Question: I was wondering if anyone can help me with this asymmetrical fluid grid I have, but I cannot use Javascript or modify html, it must be CSS only

The html code is this:
'''
<ul>
<li class="image"></li>
<li class="image"></li>
<li class="image"></li>
<li class="image"></li>
<li class="image"></li>
<li class="image"></li>
<li class="image"></li>
<li class="image"></li>
<li class="image"></li>
<li class="image"></li>
<li class="image"></li>
<li class="image"></li>
<li class="image"></li>
<li class="image"></li>
</ul>
'''
And the CSS is something like this:
'''
ul {
width:1200px;
padding:10px;
}
li.image {
float: left;
margin: 10px;
overflow: hidden;
width:220px;
height:220px;
}
'''
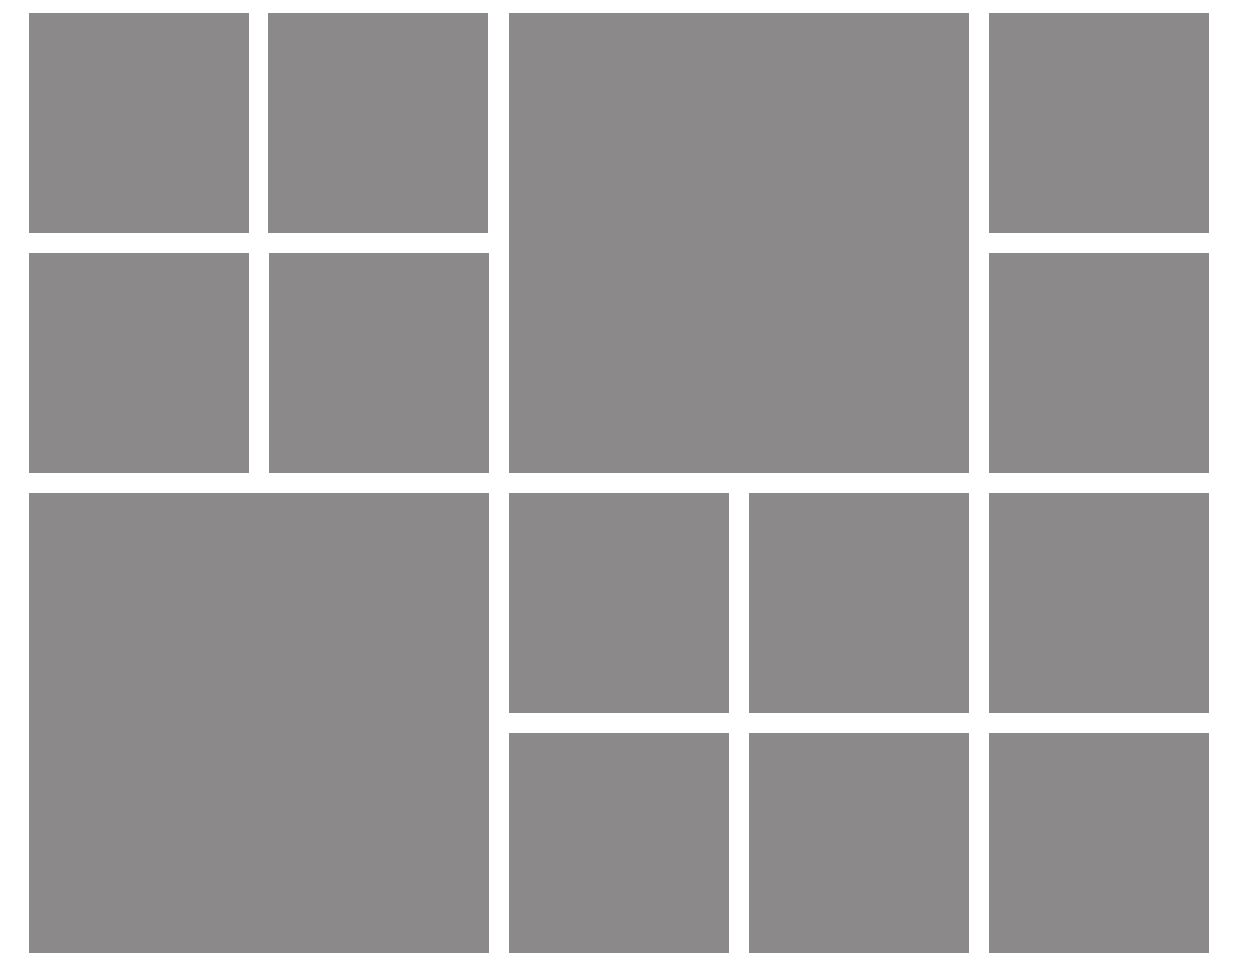
Answer: If you will use media queries, this could help, hopefully:
HTML:
'''
<ul>
<li class="image"></li>
<li class="image"></li>
<li class="image2"></li>
<li class="image"></li>
<li class="image"></li>
<li class="image fix1" ></li>
<li class="image2"></li>
<li class="image"></li>
<li class="image"></li>
<li class="image"></li>
<li class="image"></li>
<li class="image"></li>
<li class="image"></li>
<li class="image fix2"></li>
</ul>
'''
CSS:
'''
ul {
width:1200px;
padding:10px;
}
li.image {
float: left;
margin: 10px;
overflow: hidden;
width:220px;
height:220px;
background-color:black;
}
li.image2 {
float: left;
margin: 10px;
overflow: hidden;
width:460px;
height:460px;
background-color:black;
}
li.fix1 {
margin-top:-230px;
}
li.fix2 {
margin-top:-710px;
margin-left:250px;
}
'''
Demo:
<URL>
EDIT: Updated CSS, because HTML can't be changed:
'''
ul {
width:1200px;
padding:10px;
}
li.image {
float: left;
margin: 10px;
overflow: hidden;
width:220px;
height:220px;
background-color:black;
}
ul li:nth-child(3), ul li:nth-child(7) {
float: left;
margin: 10px;
overflow: hidden;
width:460px;
height:460px;
background-color:black;
}
ul li:nth-child(6) {
margin-top:-230px;
}
ul li:nth-child(14) {
margin-top:-710px;
margin-left:250px;
}
'''